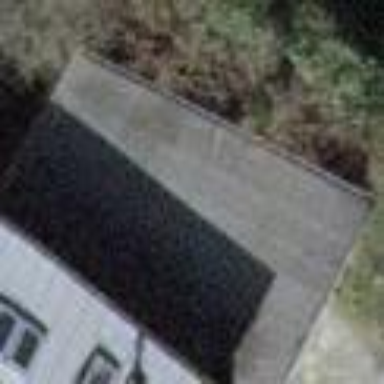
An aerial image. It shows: Garage building.